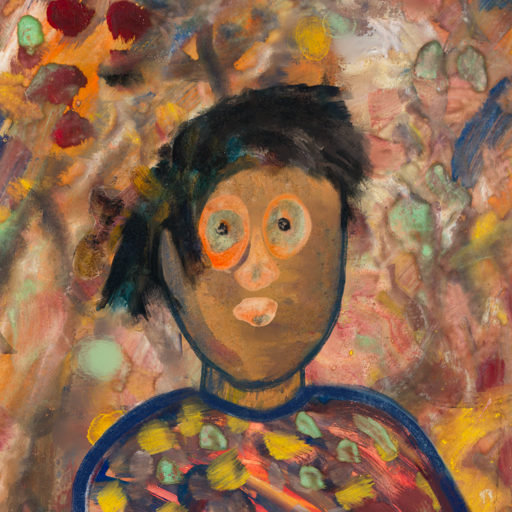
Background: Mother_And_Son_Mother, Head And Neck Front: In_The_Sun, Face Front: Childish, Bust: Mother_And_Son_Mother, Hair Front: Pipe, Head Accessory: Blank, Second Necklace: Blank, Necklace: Blank, Baby: Blank